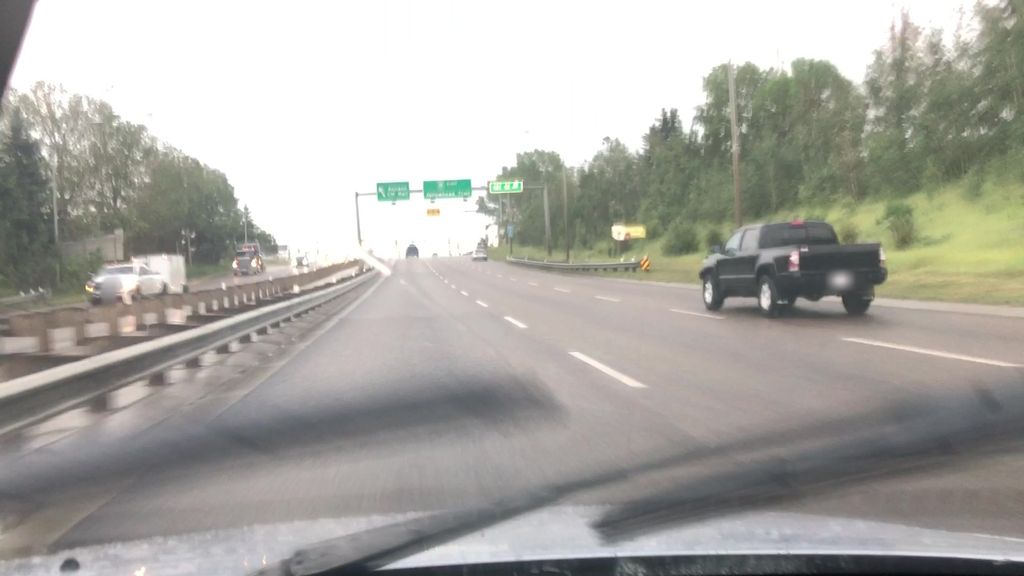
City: edmonton